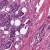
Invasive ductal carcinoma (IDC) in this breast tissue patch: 1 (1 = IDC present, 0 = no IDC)